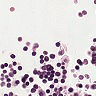
Metastatic tissue present: no